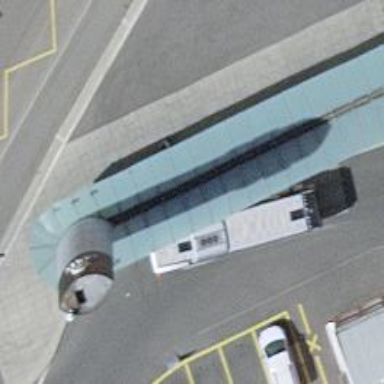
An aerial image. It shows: View of roof of building.